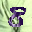
Label: 8